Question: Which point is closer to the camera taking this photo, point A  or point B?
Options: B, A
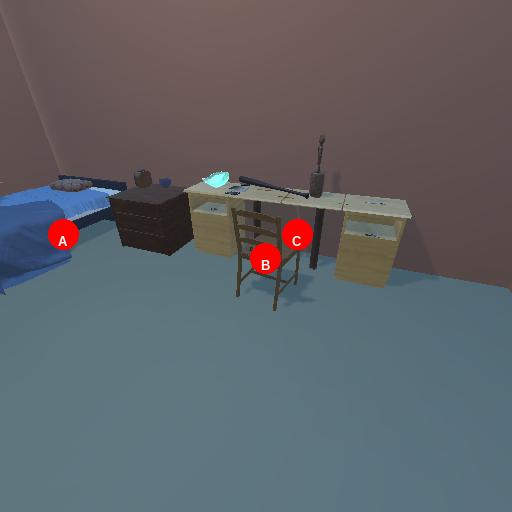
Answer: B